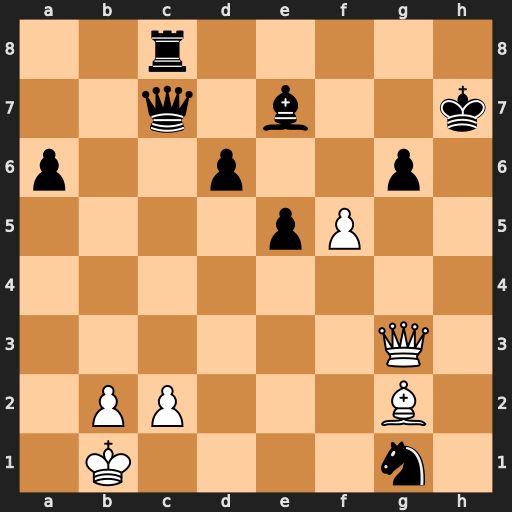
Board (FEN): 2r5/2q1b2k/p2p2p1/4pP2/8/6Q1/1PP3B1/1K4n1
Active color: w
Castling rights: -
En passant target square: -
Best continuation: Qxg6+ Kh8 Qh6+ Kg8 Bd5#